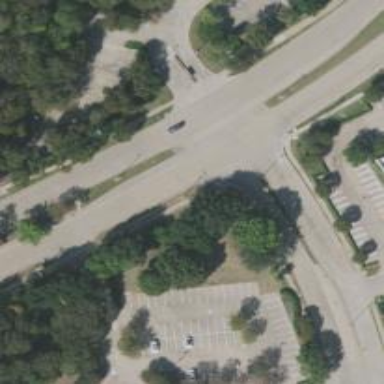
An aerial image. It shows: Secondary road.